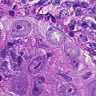
Metastatic tissue present: yes